Question: I am new to Wordpress and CSS. I have recently purchased a wordpress <URL>
I have created a <URL> and I want to change the color of some elements in the website. So for instance, under the menu item "The Opportunity", there is a picture that says "Potential of the EMC customer" The line under that is in grey and is barely readable.
So I want to change the color. The theme Options allow me to use custom CSS..

The code I am using is:
'''
media="all"
.white-overlay p {
padding: 5px 0 15px;
font-size: 15px;
color: #a81800;
}
'''
When I try to add the code to stle.css under wp-content/themes/vernum (I am accessing this file using FTP), I see this:
/*
Theme Name: Vernum - Responsive One Page Parallax Template
Theme URI: <URL>
Author: Spyropress
Author URI: <URL>
Description: Vernum is a project of the spring, joyful one page website. It is modern and clean, very easy to edit. It's prepared to use with jquery parallax efect. There are flat and simple graphics. It's multipurpose, so you can use it as portfolio, or personal page, whatever you want ...
Version: 1.8.2
License: WordPress theme is comprised of two parts: (1) The PHP code is licensed under the GPL license as is WordPress itself. You will find a copy of the license text in the same directory as this text file. Or you can read it here: <URL> All other parts of the theme including, but not limited to the CSS code, images, and design are licensed according to the license purchased. Read about licensing details here:
'''
http://wiki.envato.com/support/legal-terms/licensing-terms/
License URI: license.txt
Tags: agency, clean, easy to use, flat, minimal, modern, multipurpose, one page, parallax, portfolio, responsive, retina, simple, spring, spyropress, builder
Text Domain: spyropress
*/
.wp-caption { }
.wp-caption-text { }
.sticky { }
.gallery-caption { }
.bypostauthor { }
.alignright { }
.aligncenter { }
.alignleft { }
'''
So I am not sure where exactly should I add the code
But it does not change the color! Would anyone help e investigate..I've been struggling with it for hours :(
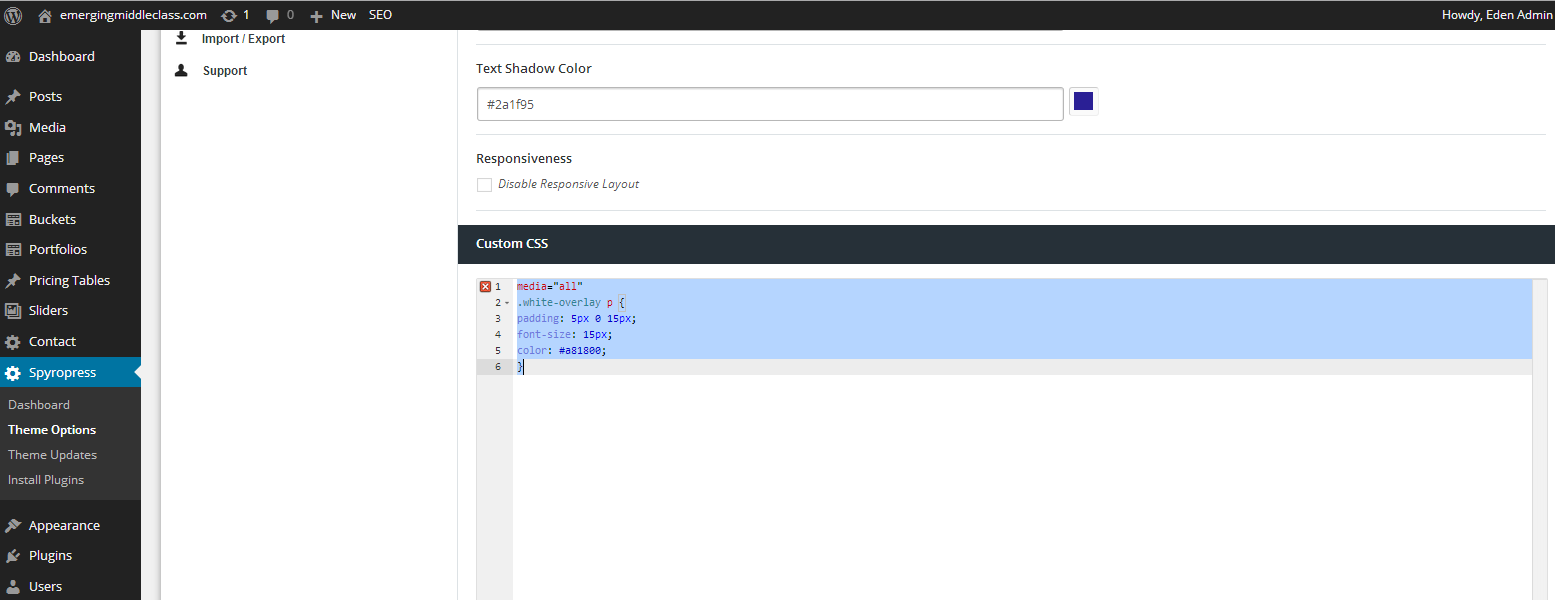
Answer: You don't need 'media="all"' here, so just remove it:
'''
.white-overlay p {
padding: 5px 0 15px;
font-size: 15px;
color: #a81800;
}
'''